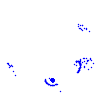
Particle: pion